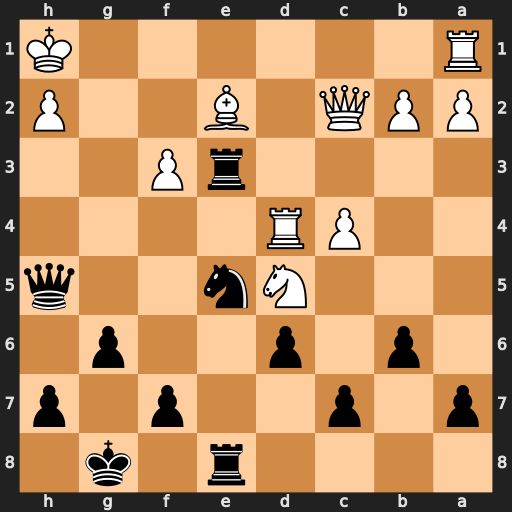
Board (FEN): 4r1k1/p1p2p1p/1p1p2p1/3Nn2q/2PR4/4rP2/PPQ1B2P/R6K
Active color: b
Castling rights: -
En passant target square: -
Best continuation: Nxf3 Nf6+ Kf8 Nxh5 Rxe2 Rd3 Rxc2